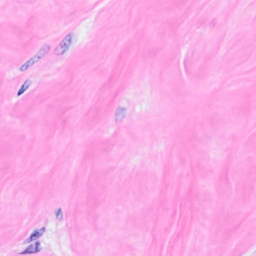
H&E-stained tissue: Breast